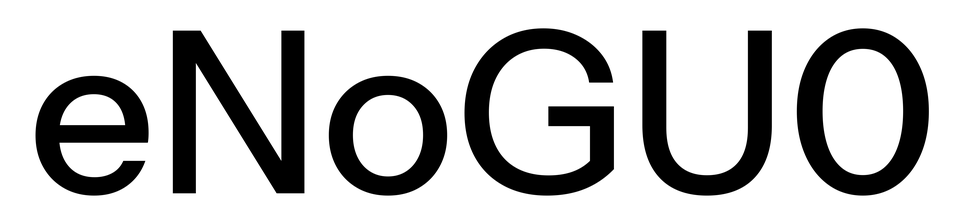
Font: InstrumentSans_Medium